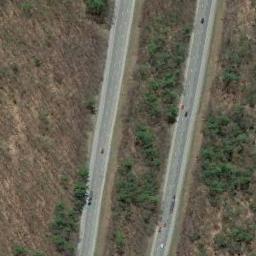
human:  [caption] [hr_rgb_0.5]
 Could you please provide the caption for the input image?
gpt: The freeway goes through the bare land with some cars .

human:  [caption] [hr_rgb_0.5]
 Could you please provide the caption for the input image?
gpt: There are only a few cars on the highway .

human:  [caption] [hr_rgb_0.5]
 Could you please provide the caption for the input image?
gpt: There are large lawns and green trees around the freeway, And there are several cars on the freeway .

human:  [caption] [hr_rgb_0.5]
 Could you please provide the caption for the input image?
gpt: Two straight freeways go through the wasteland with some trees .

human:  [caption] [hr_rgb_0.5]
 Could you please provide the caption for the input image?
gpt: There are bare lawns and some bushes beside the freeway .